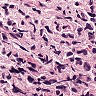
Metastatic tissue present: yes